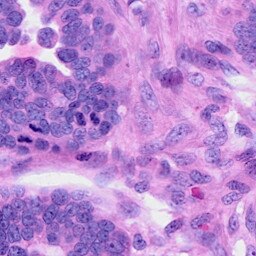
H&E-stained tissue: Ovarian